Question: I am making an application in which user has an option of searching patients. When the user searches for a patient, results come in the listview. But the problem is that the results are not bright enough for user to be able to be see properly, as you can see it in the below screenshot of the application (below Search patient button, the result is shown as <PHONE>, abc, xyz. Please see thoroughly.)

I don't know how to make it properly bright. The same problem appears on a real Android device also.
Please could someone help me out.
Following is my code:-
SearchPatient.java
'''
public class SearchPatient extends Activity implements PacketListener, OnItemClickListener, TextWatcher
{
private EditText mobileNumber;
private EditText firstName;
private EditText lastName;
private ListView patients;
private ArrayAdapter<String> adapter;
@Override
protected void onCreate(Bundle savedInstanceState)
{
super.onCreate(savedInstanceState);
setContentView(R.layout.search_patient);
mobileNumber = (EditText) findViewById(R.id.mobile_number);
mobileNumber.addTextChangedListener(this);
firstName = (EditText) findViewById(R.id.first_name);
firstName.addTextChangedListener(this);
lastName = (EditText) findViewById(R.id.last_name);
lastName.addTextChangedListener(this);
patients = (ListView) findViewById(R.id.patients);
patients.setOnItemClickListener(this);
adapter = new ArrayAdapter<String>(getApplicationContext(), android.R.layout.simple_list_item_1);
patients.setAdapter(adapter);
PacketFilter filter = new MessageTypeFilter(Message.Type.chat);
Login.connection.addPacketListener(this, filter);
}
@Override
protected void onResume()
{
super.onResume();
PacketFilter filter = new MessageTypeFilter(Message.Type.chat);
Login.connection.addPacketListener(this, filter);
}
@Override
protected void onStop()
{
Login.connection.removePacketListener(this);
super.onStop();
}
@Override
public void onTextChanged(CharSequence charSequence, int i1, int i2, int i3)
{
return;
}
@Override
public void afterTextChanged(Editable editable)
{
adapter.clear();
String mobileNumber = this.mobileNumber.getText().toString();
String firstName = this.firstName.getText().toString();
String lastName = this.lastName.getText().toString();
if(mobileNumber.equals(""))
mobileNumber = null;
if(firstName.equals(""))
firstName = null;
if(lastName.equals(""))
lastName = null;
searchPatient(mobileNumber, firstName, lastName);
}
@Override
public void beforeTextChanged(CharSequence charSequence, int i1, int i2, int i3)
{
return;
}
public void searchPatient(View view)
{
adapter.clear();
String mobileNumber = this.mobileNumber.getText().toString();
String firstName = this.firstName.getText().toString();
String lastName = this.lastName.getText().toString();
if(mobileNumber.equals(""))
mobileNumber = null;
if(firstName.equals(""))
firstName = null;
if(lastName.equals(""))
lastName = null;
searchPatient(mobileNumber, firstName, lastName);
}
private void searchPatient(String mobileNumber, String firstName, String lastName)
{
Login.connection.sendPacket(getMessage(buildCommand(mobileNumber, firstName, lastName)));
}
private String buildCommand(String mobileNumber, String firstName, String lastName)
{
StringBuilder commandBuilder = new StringBuilder();
commandBuilder.append("##?##");
commandBuilder.append("##app:patients##");
commandBuilder.append("##" + mobileNumber + ", " + firstName + ", " + lastName + "##");
return commandBuilder.toString();
}
private Message getMessage(String body)
{
Message message = new Message("friend@domain", Message.Type.chat);
message.setBody(body);
return message;
}
@Override
public void onItemClick(AdapterView<?> adapterView, View view, int i, long l)
{
String[] record = adapterView.getItemAtPosition(i).toString().split("\,");
if(record.length == 1)
return;
Intent patientDetails = new Intent(getApplicationContext(), PatientDetails.class);
patientDetails.putExtra(PatientDetails.ACTION, PatientDetails.READ_PATIENT);
patientDetails.putExtra(PatientDetails.RECORD, record);
startActivity(patientDetails);
}
@SuppressLint("NewApi")
@Override
public void processPacket(Packet packet)
{
Message message = (Message) packet;
String reply = message.getBody().trim();
if(reply.contains("."))
{
String[] records = reply.split("\.");
if(Build.VERSION.SDK_INT >= 11)
adapter.addAll(records);
else
for(int i = 0; i < records.length; i++)
adapter.add(records[i]);
}
else
adapter.add(reply);
adapter.notifyDataSetChanged();
}
@Override
public boolean onCreateOptionsMenu(Menu menu)
{
getMenuInflater().inflate(R.menu.menu, menu);
return true;
}
'''
}
search_patient.xml
'''
<LinearLayout xmlns:android="http://schemas.android.com/apk/res/android"
xmlns:tools="http://schemas.android.com/tools"
android:layout_width="match_parent"
android:layout_height="match_parent"
android:paddingBottom="@dimen/activity_vertical_margin"
android:paddingLeft="@dimen/activity_horizontal_margin"
android:paddingRight="@dimen/activity_horizontal_margin"
android:paddingTop="@dimen/activity_vertical_margin"
android:orientation="vertical"
tools:context=".SearchPatient" >
<TextView
android:layout_width="wrap_content"
android:layout_height="wrap_content"
android:text="@string/mobile_number"/>
<EditText
android:id="@+id/mobile_number"
android:layout_width="200dp"
android:layout_height="wrap_content"
android:inputType="number"/>
<TextView
android:layout_width="wrap_content"
android:layout_height="wrap_content"
android:text="@string/and_or"/>
<TextView
android:layout_width="wrap_content"
android:layout_height="wrap_content"
android:text="@string/first_name"/>
<EditText
android:id="@+id/first_name"
android:layout_width="200dp"
android:layout_height="wrap_content"
android:inputType="text"/>
<TextView
android:layout_width="wrap_content"
android:layout_height="wrap_content"
android:text="@string/last_name"/>
<EditText
android:id="@+id/last_name"
android:layout_width="200dp"
android:layout_height="wrap_content"
android:inputType="text"/>
<Button
android:layout_width="wrap_content"
android:layout_height="wrap_content"
android:text="@string/search_patient"
android:onClick="searchPatient"/>
<ListView
android:id="@+id/patients"
android:layout_width="wrap_content"
android:layout_height="wrap_content"
android:scrollbars="vertical"/>
</LinearLayout>
'''
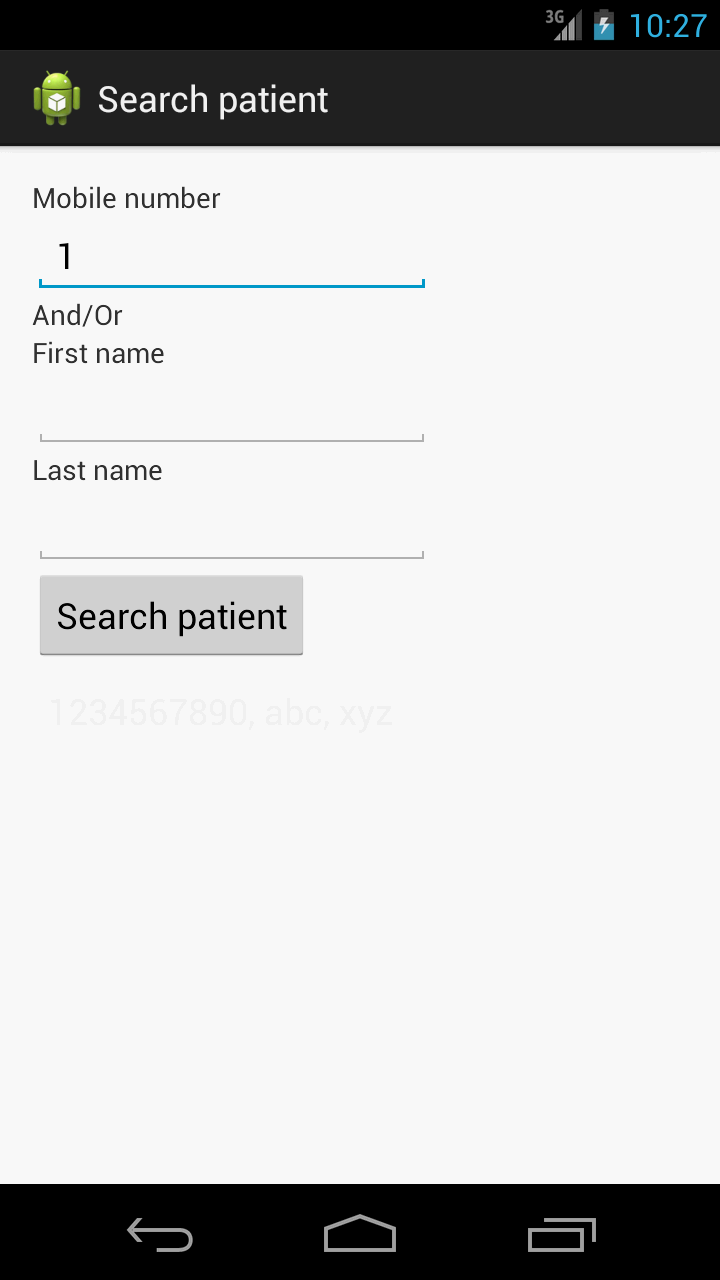
Answer: Try to pass different 'Context' to your adapter:
'''
new ArrayAdapter<String>(this, android.R.layout.simple_list_item_1);
'''
More about this: <URL>